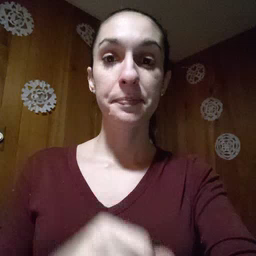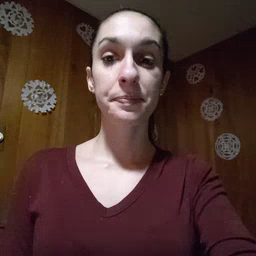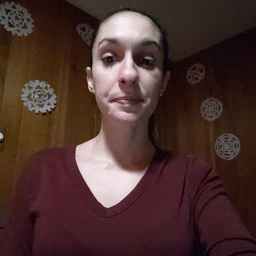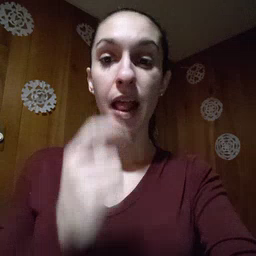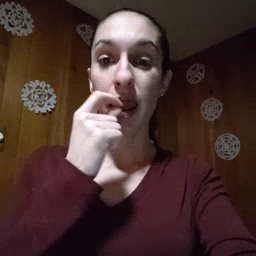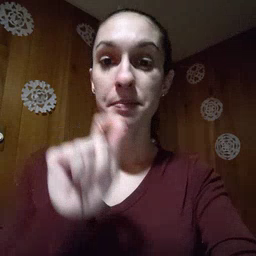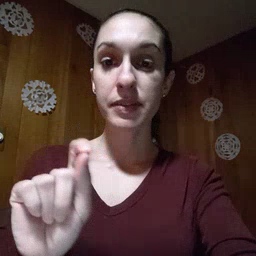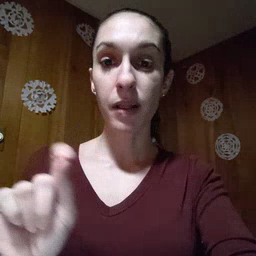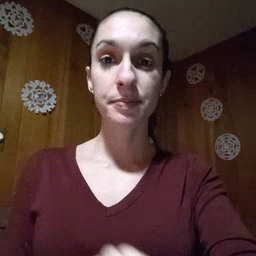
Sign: pencil